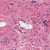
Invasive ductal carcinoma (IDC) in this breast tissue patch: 0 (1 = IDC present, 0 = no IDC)